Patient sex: M
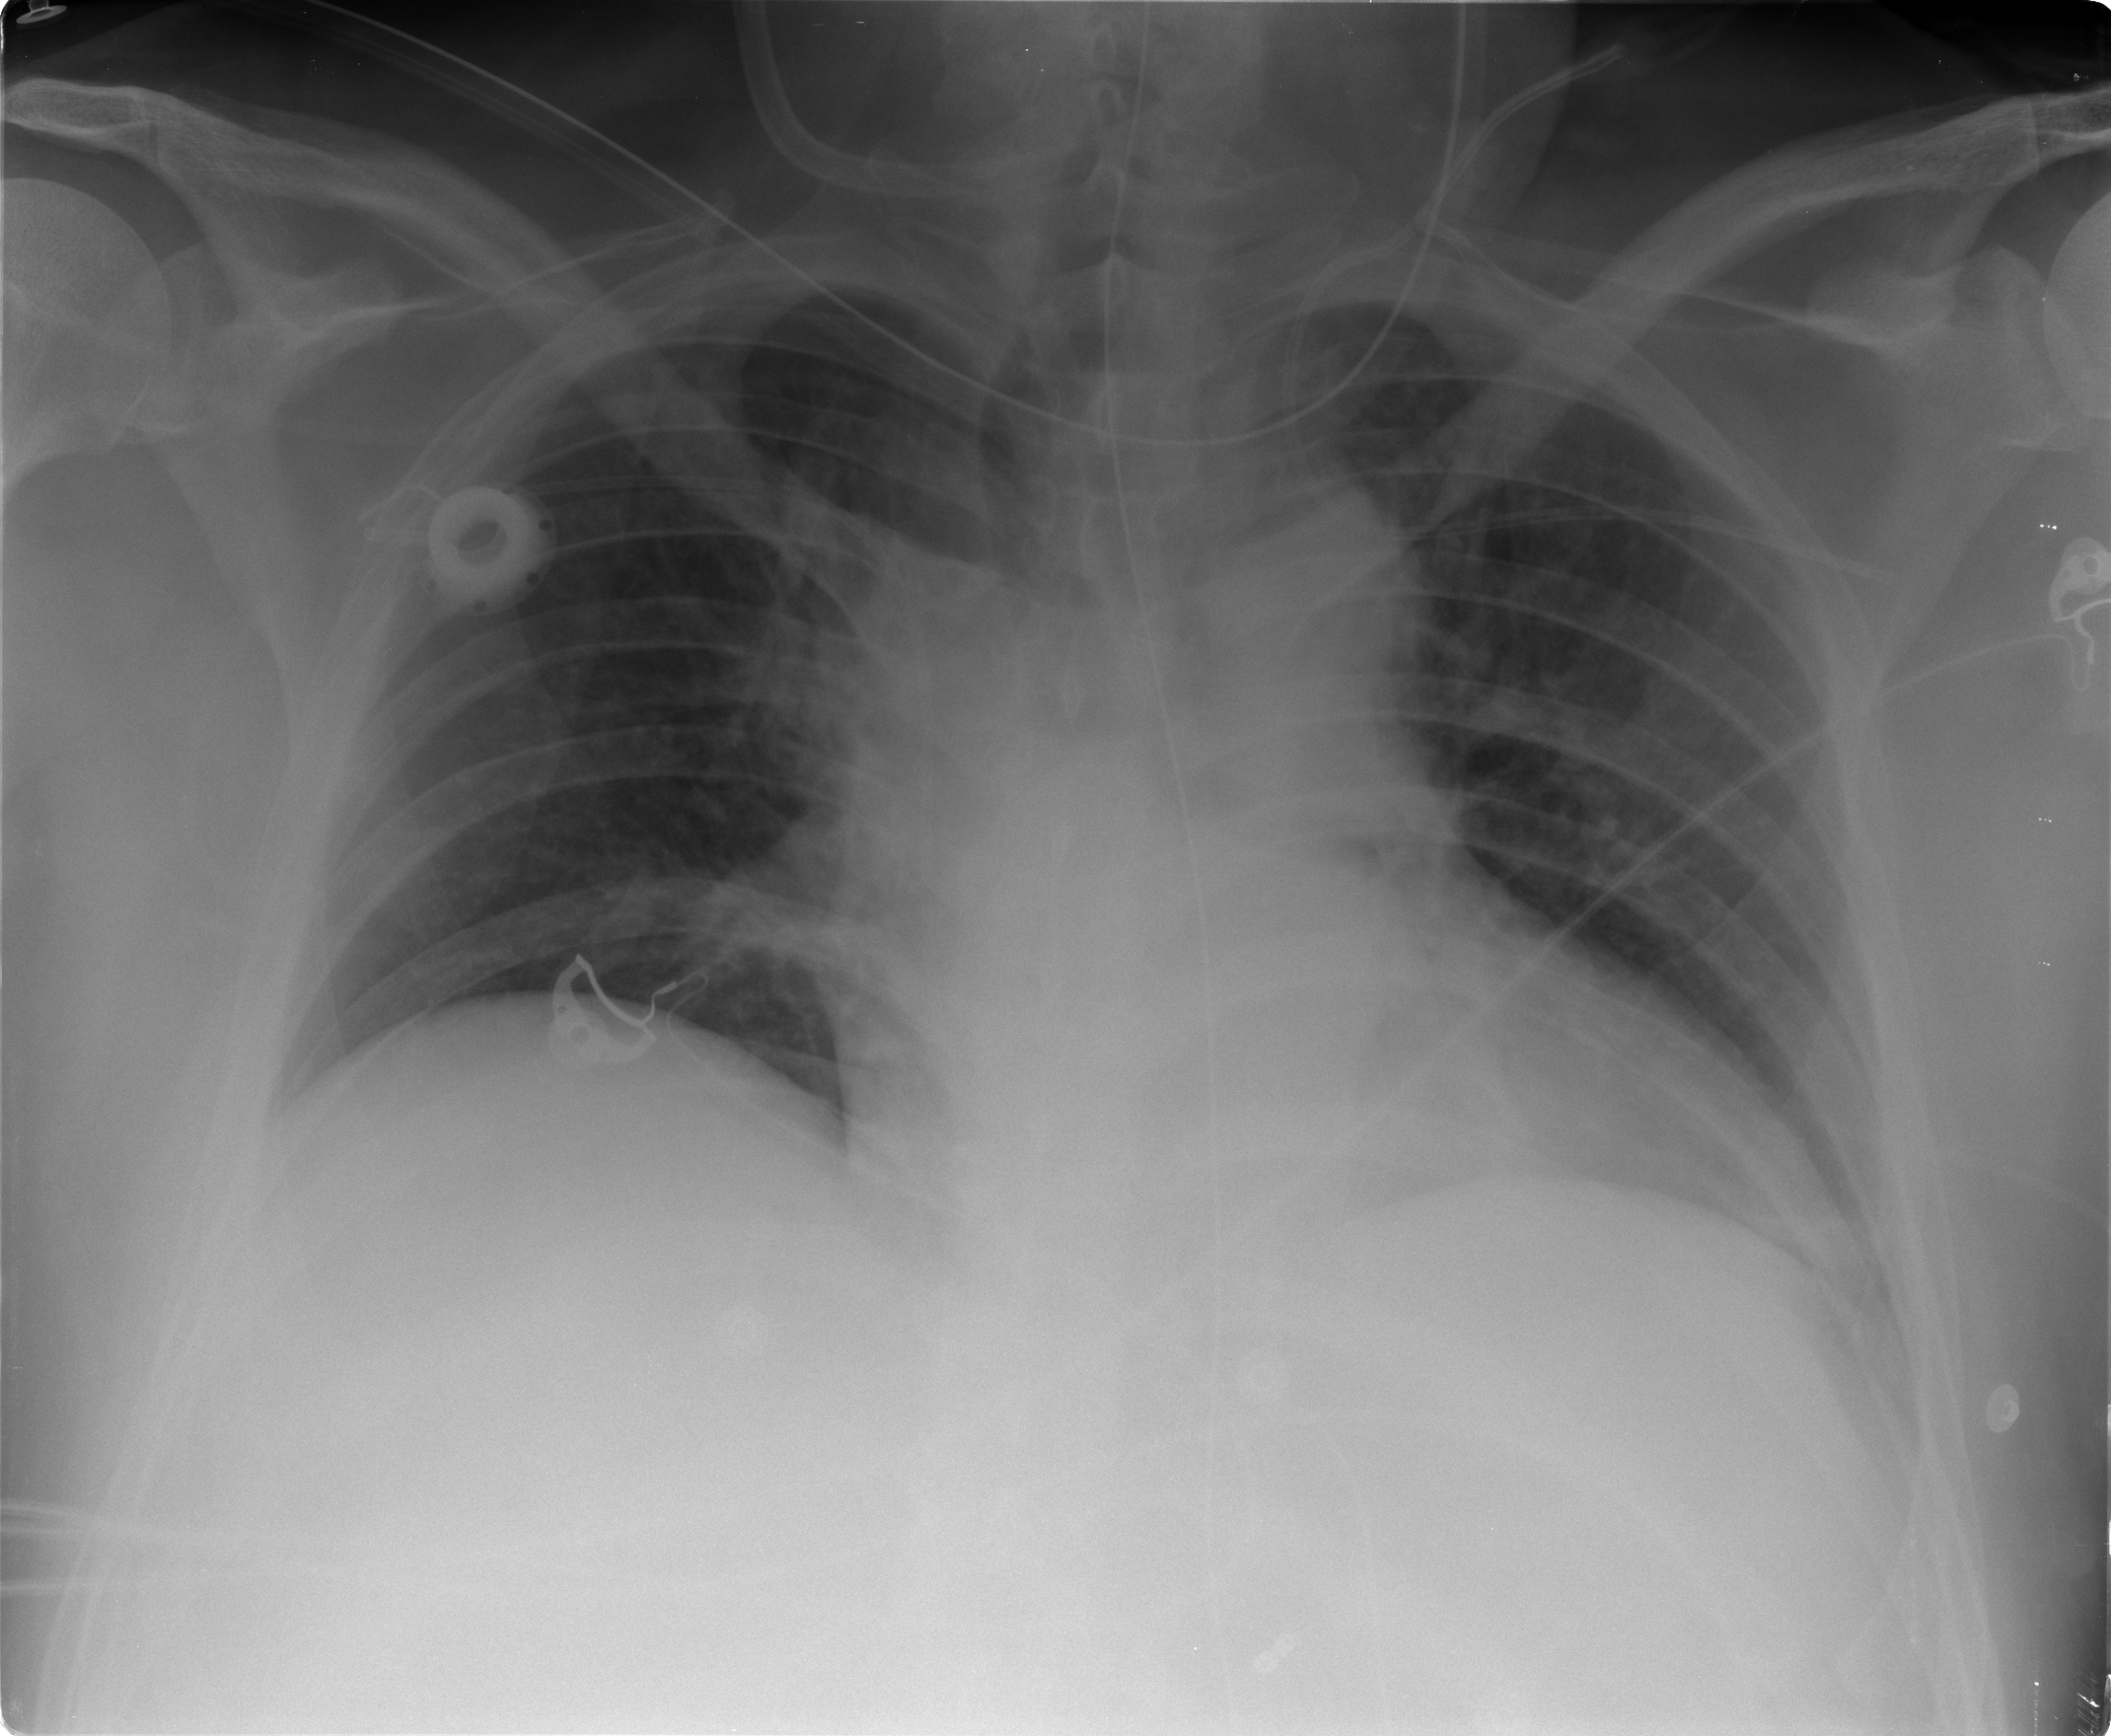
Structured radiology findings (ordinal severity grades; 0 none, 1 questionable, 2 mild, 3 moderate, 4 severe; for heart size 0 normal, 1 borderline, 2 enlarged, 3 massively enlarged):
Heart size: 2
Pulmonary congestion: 0
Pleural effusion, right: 0
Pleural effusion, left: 0
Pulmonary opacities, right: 0
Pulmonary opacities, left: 0
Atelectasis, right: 2
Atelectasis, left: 2